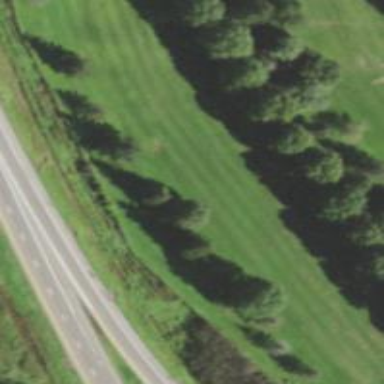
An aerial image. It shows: View of golf hole.